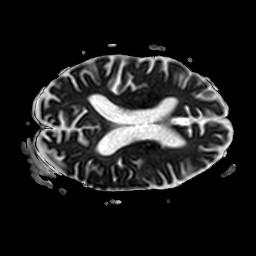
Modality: ADC
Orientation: axial
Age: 50
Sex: male
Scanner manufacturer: philips
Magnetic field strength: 3 T
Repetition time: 4.106 s
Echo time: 0.06119 s